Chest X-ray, AP view. Patient: 38 years old, sex M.
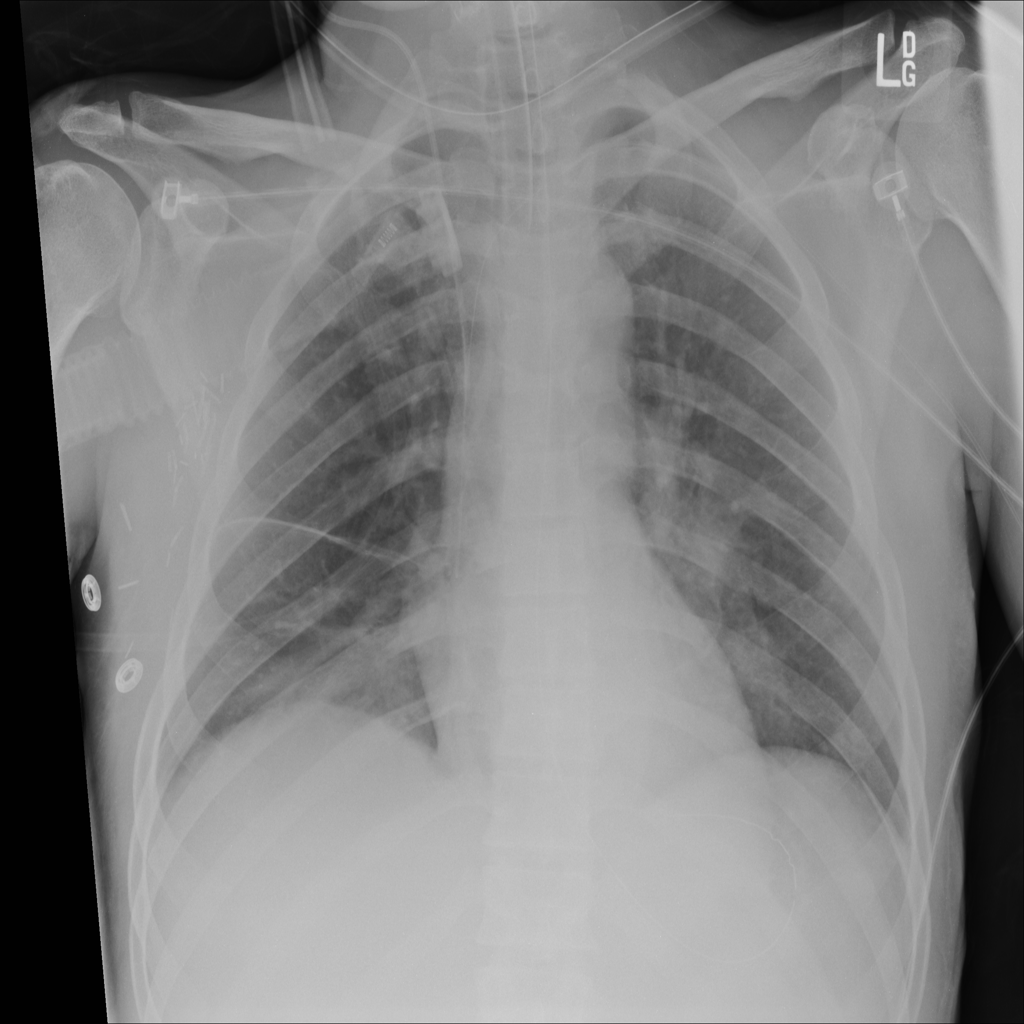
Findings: Atelectasis, Effusion, Infiltration